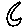
Label: moon